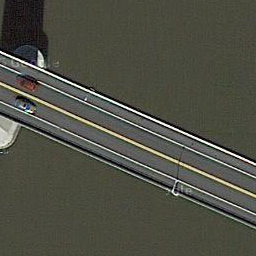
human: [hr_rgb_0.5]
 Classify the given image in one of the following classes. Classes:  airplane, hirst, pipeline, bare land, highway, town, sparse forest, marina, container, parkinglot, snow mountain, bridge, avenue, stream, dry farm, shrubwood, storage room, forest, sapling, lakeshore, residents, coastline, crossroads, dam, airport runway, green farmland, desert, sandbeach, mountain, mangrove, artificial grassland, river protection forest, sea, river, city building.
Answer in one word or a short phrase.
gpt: bridge